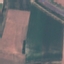
Land use / land cover class: AnnualCrop